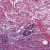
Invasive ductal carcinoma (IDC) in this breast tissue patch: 0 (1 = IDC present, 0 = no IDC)